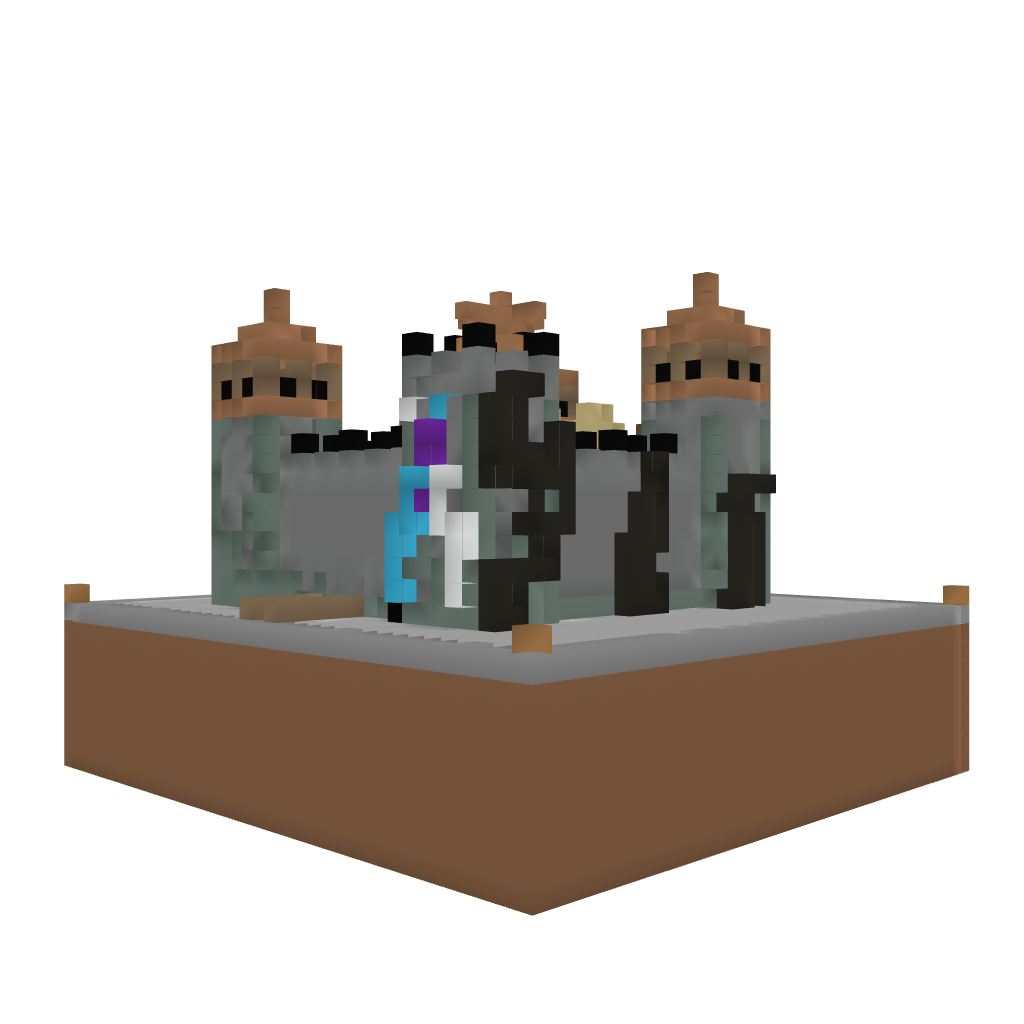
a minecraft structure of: Tiny Castle